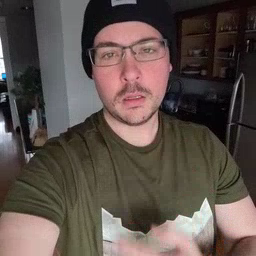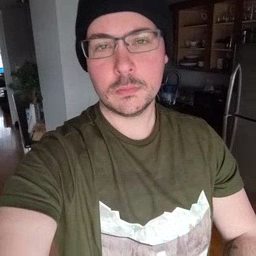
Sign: tongue